Question: PIMPL stands for ointer to ementation. The implementation stands for "implementation detail": something that the users of the class need not to be concerned with.
Qt's own class implementations cleanly separate out the interfaces from the implementations through the use of the PIMPL idiom. Yet, the mechanisms provided by Qt are undocumented. How to use them?
I'd like this to be the canonical question about "how do I PIMPL" in Qt. The answers are to be motivated by a simple coordinate entry dialog interface shown below.
The motivation for the use of PIMPL becomes apparent when we have anything with a semi-complex implementation. Further motivation is given in <URL>. Even a fairly simple class has to pull in a lot of other headers in its interface.

The PIMPL-based interface is fairly clean and readable.
'''
// CoordinateDialog.h
#include <QDialog>
#include <QVector3D>
class CoordinateDialogPrivate;
class CoordinateDialog : public QDialog
{
Q_OBJECT
Q_DECLARE_PRIVATE(CoordinateDialog)
#if QT_VERSION <= QT_VERSION_CHECK(5,0,0)
Q_PRIVATE_SLOT(d_func(), void onAccepted())
#endif
QScopedPointer<CoordinateDialogPrivate> const d_ptr;
public:
CoordinateDialog(QWidget * parent = 0, Qt::WindowFlags flags = 0);
~CoordinateDialog();
QVector3D coordinates() const;
Q_SIGNAL void acceptedCoordinates(const QVector3D &);
};
Q_DECLARE_METATYPE(QVector3D)
'''
A Qt 5, C++11 based interface doesn't need the 'Q_PRIVATE_SLOT' line.
Compare that to a non-PIMPL interface that tucks implementation details into the private section of the interface. Note how much other code has to be included.
'''
// CoordinateDialog.h
#include <QDialog>
#include <QVector3D>
#include <QFormLayout>
#include <QDoubleSpinBox>
#include <QDialogButtonBox>
class CoordinateDialog : public QDialog
{
QFormLayout m_layout;
QDoubleSpinBox m_x, m_y, m_z;
QVector3D m_coordinates;
QDialogButtonBox m_buttons;
Q_SLOT void onAccepted();
public:
CoordinateDialog(QWidget * parent = 0, Qt::WindowFlags flags = 0);
QVector3D coordinates() const;
Q_SIGNAL void acceptedCoordinates(const QVector3D &);
};
Q_DECLARE_METATYPE(QVector3D)
'''
Those two interfaces are as far as their public interface is concerned. They have the same signals, slots and public methods.
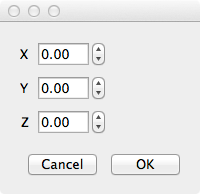
Answer: # Introduction
The PIMPL is a private class that contains all of the implementation-specific data of the parent class. Qt provides a PIMPL framework and a set of conventions that need to be followed when using that framework. Qt's PIMPLs can be used in all classes, even those not derived from 'QObject'.
The PIMPL needs to be allocated on the heap. In idiomatic C++, we must not manage such storage manually, but use a smart pointer. Either 'QScopedPointer' or 'std::unique_ptr' work for this purpose. Thus, a minimal pimpl-based interface, not derived from 'QObject', might look like:
'''
// Foo.h
#include <QScopedPointer>
class FooPrivate; ///< The PIMPL class for Foo
class Foo {
QScopedPointer<FooPrivate> const d_ptr;
public:
Foo();
~Foo();
};
'''
The destructor's declaration is necessary, since the scoped pointer's destructor needs to destruct an instance of the PIMPL. The destructor must be generated in the implementation file, where the 'FooPrivate' class lives:
'''
// Foo.cpp
class FooPrivate { };
Foo::Foo() : d_ptr(new FooPrivate) {}
Foo::~Foo() {}
'''
See also:
- <URL>
# The Interface
We'll now explain the PIMPL-based 'CoordinateDialog' interface in the question.
Qt provides several macros and implementation helpers that reduce the drudgery of PIMPLs. The implementation expects us to follow these rules:
- 'Foo''FooPrivate'- 'Foo'
## The Q_DECLARE_PRIVATE Macro
The 'Q_DECLARE_PRIVATE' macro must be put in the 'private' section of the class's declaration. It takes the interface class's name as a parameter. It declares two inline implementations of the 'd_func()' helper method. That method returns the PIMPL pointer with proper constness. When used in const methods, it returns a pointer to a PIMPL. In non-const methods, it returns a pointer to a non-const PIMPL. It also provides a pimpl of correct type in derived classes. It follows that all access to the pimpl from within the implementation is to be done using 'd_func()' and **not through 'd_ptr'. Usually we'd use the 'Q_D' macro, described in the Implementation section below.
The macro comes in two flavors:
'''
Q_DECLARE_PRIVATE(Class) // assumes that the PIMPL pointer is named d_ptr
Q_DECLARE_PRIVATE_D(Dptr, Class) // takes the PIMPL pointer name explicitly
'''
In our case, 'Q_DECLARE_PRIVATE(CoordinateDialog)' is equivalent to 'Q_DECLARE_PRIVATE_D(d_ptr, CoordinateDialog)'.
## The Q_PRIVATE_SLOT Macro
This macro is only needed for Qt 4 compatibility, or when targeting non-C++11 compilers. For Qt 5, C++11 code, it is unnecessary, as we can connect functors to signals and there's no need for explicit private slots.
We sometimes need for a 'QObject' to have private slots for internal use. Such slots would pollute the interface's private section. Since the information about slots is only relevant to the moc code generator, we can, instead, use the 'Q_PRIVATE_SLOT' macro to tell moc that a given slot is to be invoked through the 'd_func()' pointer, instead of through 'this'.
The syntax expected by moc in the 'Q_PRIVATE_SLOT' is:
'''
Q_PRIVATE_SLOT(instance_pointer, method signature)
'''
In our case:
'''
Q_PRIVATE_SLOT(d_func(), void onAccepted())
'''
This effectively declares an 'onAccepted' slot on the 'CoordinateDialog' class. The moc generates the following code to invoke the slot:
'''
d_func()->onAccepted()
'''
The macro itself has an empty expansion - it only provides information to moc.
Our interface class is thus expanded as follows:
'''
class CoordinateDialog : public QDialog
{
Q_OBJECT /* We don't expand it here as it's off-topic. */
// Q_DECLARE_PRIVATE(CoordinateDialog)
inline CoordinateDialogPrivate* d_func() {
return reinterpret_cast<CoordinateDialogPrivate *>(qGetPtrHelper(d_ptr));
}
inline const CoordinateDialogPrivate* d_func() const {
return reinterpret_cast<const CoordinateDialogPrivate *>(qGetPtrHelper(d_ptr));
}
friend class CoordinateDialogPrivate;
// Q_PRIVATE_SLOT(d_func(), void onAccepted())
// (empty)
QScopedPointer<CoordinateDialogPrivate> const d_ptr;
public:
[...]
};
'''
When using this macro, you must include the moc-generated code in a place where the private class is fully defined. In our case, this means that the 'CoordinateDialog.cpp' file should with:
'''
#include "moc_CoordinateDialog.cpp"
'''
## Gotchas
- All of the 'Q_' macros that are to be used in a class declaration already include a semicolon. No explicit semicolons are needed after 'Q_':'''
// correct // verbose, has double semicolons
class Foo : public QObject { class Foo : public QObject {
Q_OBJECT Q_OBJECT;
Q_DECLARE_PRIVATE(...) Q_DECLARE_PRIVATE(...);
... ...
}; };
'''
- The PIMPL be a private class within 'Foo' itself:'''
// correct // wrong
class FooPrivate; class Foo {
class Foo { class FooPrivate;
... ...
}; };
'''
- The first section after the opening brace in a class declaration is private by default. Thus the following are equivalent:'''
// less wordy, preferred // verbose
class Foo { class Foo {
int privateMember; private:
int privateMember;
}; };
'''
- The 'Q_DECLARE_PRIVATE' expects the interface class's name, not the PIMPL's name:'''
// correct // wrong
class Foo { class Foo {
Q_DECLARE_PRIVATE(Foo) Q_DECLARE_PRIVATE(FooPrivate)
... ...
}; };
'''
- The PIMPL pointer should be const for non-copyable/non-assignable classes such as 'QObject'. It can be non-const when implementing copyable classes.- Since the PIMPL is an internal implementation detail, its size is not available at the site where the interface is used. The temptation to use placement new and the <URL> idiom should be resisted as it provides no benefits for anything but a class that doesn't allocate memory at all.
# The Implementation
The PIMPL has to be defined in the implementation file. If it is large, it can also be defined in a private header, customarily named 'foo_p.h' for a class whose interface is in 'foo.h'.
The PIMPL, at a minimum, is merely a carrier of the main class's data. It only needs a constructor and no other methods. In our case, it also needs to store the pointer to the main class, as we'll want to emit a signal from the main class. Thus:
'''
// CordinateDialog.cpp
#include <QFormLayout>
#include <QDoubleSpinBox>
#include <QDialogButtonBox>
class CoordinateDialogPrivate {
Q_DISABLE_COPY(CoordinateDialogPrivate)
Q_DECLARE_PUBLIC(CoordinateDialog)
CoordinateDialog * const q_ptr;
QFormLayout layout;
QDoubleSpinBox x, y, z;
QDialogButtonBox buttons;
QVector3D coordinates;
void onAccepted();
CoordinateDialogPrivate(CoordinateDialog*);
};
'''
The PIMPL is not copyable. Since we use non-copyable members, any attempt to copy or assign to the PIMPL would be caught by the compiler. Generally, it's best to explicitly disable the copy functionality by using 'Q_DISABLE_COPY'.
The 'Q_DECLARE_PUBLIC' macro works similarly to 'Q_DECLARE_PRIVATE'. It is described later in this section.
We pass the pointer to the dialog into the constructor, allowing us to initialize the layout on the dialog. We also connect the 'QDialog''s accepted signal to the internal 'onAccepted' slot.
'''
CoordinateDialogPrivate::CoordinateDialogPrivate(CoordinateDialog * dialog) :
q_ptr(dialog),
layout(dialog),
buttons(QDialogButtonBox::Ok | QDialogButtonBox::Cancel)
{
layout.addRow("X", &x);
layout.addRow("Y", &y);
layout.addRow("Z", &z);
layout.addRow(&buttons);
dialog->connect(&buttons, SIGNAL(accepted()), SLOT(accept()));
dialog->connect(&buttons, SIGNAL(rejected()), SLOT(reject()));
#if QT_VERSION <= QT_VERSION_CHECK(5,0,0)
this->connect(dialog, SIGNAL(accepted()), SLOT(onAccepted()));
#else
QObject::connect(dialog, &QDialog::accepted, [this]{ onAccepted(); });
#endif
}
'''
The 'onAccepted()' PIMPL method needs to be exposed as a slot in Qt 4/non-C++11 projects. For Qt 5 and C++11, this is no longer necessary.
Upon the acceptance of the dialog, we capture the coordinates and emit the 'acceptedCoordinates' signal. That's why we need the public pointer:
'''
void CoordinateDialogPrivate::onAccepted() {
Q_Q(CoordinateDialog);
coordinates.setX(x.value());
coordinates.setY(y.value());
coordinates.setZ(z.value());
emit q->acceptedCoordinates(coordinates);
}
'''
The 'Q_Q' macro declares a local 'CoordinateDialog * const q' variable. It is described later in this section.
The public part of the implementation constructs the PIMPL and exposes its properties:
'''
CoordinateDialog::CoordinateDialog(QWidget * parent, Qt::WindowFlags flags) :
QDialog(parent, flags),
d_ptr(new CoordinateDialogPrivate(this))
{}
QVector3D CoordinateDialog::coordinates() const {
Q_D(const CoordinateDialog);
return d->coordinates;
}
CoordinateDialog::~CoordinateDialog() {}
'''
The 'Q_D' macro declares a local 'CoordinateDialogPrivate * const d' variable. It is described below.
## The Q_D Macro
To access the PIMPL in an method, we can use the 'Q_D' macro, passing it the name of the interface class.
'''
void Class::foo() /* non-const */ {
Q_D(Class); /* needs a semicolon! */
// expands to
ClassPrivate * const d = d_func();
...
'''
To access the PIMPL in a method, we need to prepend the class name with the 'const' keyword:
'''
void Class::bar() const {
Q_D(const Class);
// expands to
const ClassPrivate * const d = d_func();
...
'''
## The Q_Q Macro
To access the interface instance from a method, we can use the 'Q_Q' macro, passing it the name of the interface class.
'''
void ClassPrivate::foo() /* non-const*/ {
Q_Q(Class); /* needs a semicolon! */
// expands to
Class * const q = q_func();
...
'''
To access the interface instance in a method, we prepend the class name with the 'const' keyword, just as we did for the 'Q_D' macro:
'''
void ClassPrivate::foo() const {
Q_Q(const Class); /* needs a semicolon! */
// expands to
const Class * const q = q_func();
...
'''
## The Q_DECLARE_PUBLIC Macro
This macro is optional and is used to allow access to the from the PIMPL. It is typically used if the PIMPL's methods need to manipulate the interface's base class, or emit its signals. The equivalent 'Q_DECLARE_PRIVATE' macro was used to allow access to the from the interface.
The macro takes the interface class's name as a parameter. It declares two inline implementations of the 'q_func()' helper method. That method returns the interface pointer with proper constness. When used in const methods, it returns a pointer to a interface. In non-const methods, it returns a pointer to a non-const interface. It also provides the interface of correct type in derived classes. It follows that all access to the interface from within the PIMPL is to be done using 'q_func()' and **not through 'q_ptr'. Usually we'd use the 'Q_Q' macro, described above.
The macro expects the pointer to the interface to be named 'q_ptr'. There is no two-argument variant of this macro that would allow to choose a different name for the interface pointer (as was the case for 'Q_DECLARE_PRIVATE').
The macro expands as follows:
'''
class CoordinateDialogPrivate {
//Q_DECLARE_PUBLIC(CoordinateDialog)
inline CoordinateDialog* q_func() {
return static_cast<CoordinateDialog*>(q_ptr);
}
inline const CoordinateDialog* q_func() const {
return static_cast<const CoordinateDialog*>(q_ptr);
}
friend class CoordinateDialog;
//
CoordinateDialog * const q_ptr;
...
};
'''
## The Q_DISABLE_COPY Macro
This macro deletes the copy constructor and the assignment operator. It appear in the private section of the PIMPL.
## Common Gotchas
- The header for a given class must be the first header to be included in the implementation file. This forces the header to be self-contained and not dependent on declarations that happen to be included in the implementation. If it isn't so, the implementation will fail to compile, allowing you to fix the interface to make it self-sufficient.'''
// correct // error prone
// Foo.cpp // Foo.cpp
#include "Foo.h" #include <SomethingElse>
#include <SomethingElse> #include "Foo.h"
// Now "Foo.h" can depend on SomethingElse without
// us being aware of the fact.
'''
- The 'Q_DISABLE_COPY' macro must appear in the private section of the PIMPL'''
// correct // wrong
// Foo.cpp // Foo.cpp
class FooPrivate { class FooPrivate {
Q_DISABLE_COPY(FooPrivate) public:
... Q_DISABLE_COPY(FooPrivate)
}; ...
};
'''
# PIMPL And Non-QObject Copyable Classes
The PIMPL idiom allows one to implement copyable, copy- and move- constructible, assignable object. The assignment is done through the <URL> idiom, preventing code duplication. The PIMPL pointer must not be const, of course.
In C++11, we need to heed the <URL>, and provide of the following: the copy constructor, move constructor, assignment operator, and destructor. And the free-standing 'swap' function to implement it all, of course+.
We'll illustrate this using a rather useless, but nevertheless correct example.
### Interface
'''
// Integer.h
#include <algorithm>
#include <QScopedPointer>
class IntegerPrivate;
class Integer {
Q_DECLARE_PRIVATE(Integer)
QScopedPointer<IntegerPrivate> d_ptr;
public:
Integer();
Integer(int);
Integer(const Integer & other);
Integer(Integer && other);
operator int&();
operator int() const;
Integer & operator=(Integer other);
friend void swap(Integer& first, Integer& second) /* nothrow */;
~Integer();
};
'''
For performance, the move constructor and the assignment operator should be defined in the interface (header) file. They don't need to access the PIMPL directly:
'''
Integer::Integer(Integer && other) : Integer() {
swap(*this, other);
}
Integer & Integer::operator=(Integer other) {
swap(*this, other);
return *this;
}
'''
All of those use the 'swap' freestanding function, which we must define in the interface as well. Note that it is
'''
void swap(Integer& first, Integer& second) /* nothrow */ {
using std::swap;
swap(first.d_ptr, second.d_ptr);
}
'''
### Implementation
This is rather straightforward. We don't need access to the interface from the PIMPL, thus 'Q_DECLARE_PUBLIC' and 'q_ptr' are absent.
'''
// Integer.cpp
#include "Integer.h"
class IntegerPrivate {
public:
int value;
IntegerPrivate(int i) : value(i) {}
};
Integer::Integer() : d_ptr(new IntegerPrivate(0)) {}
Integer::Integer(int i) : d_ptr(new IntegerPrivate(i)) {}
Integer::Integer(const Integer &other) :
d_ptr(new IntegerPrivate(other.d_func()->value)) {}
Integer::operator int&() { return d_func()->value; }
Integer::operator int() const { return d_func()->value; }
Integer::~Integer() {}
'''
+Per <URL>. One function will do.